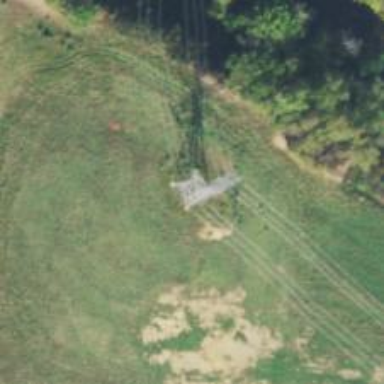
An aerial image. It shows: Lattice structure tower used for power distribution.